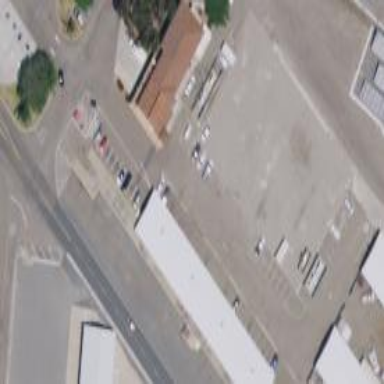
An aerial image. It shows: Warehouse.